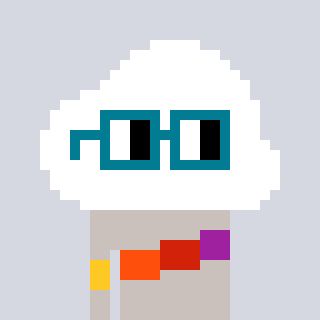
a pixel art character with square dark green glasses, a cloud-shaped head and a foggrey-colored body on a cool background